Question: I've created an in app email feature to ask a question that opens the mfmailcomposer and fills it with html content. Unfortunately it seems to cut off the final line of the email so it appears as the image below.

I have set the mfmailcomposer to self, followed every tutorial I can find, the only reference to fix it has said the following:
1. make sure your mfmailcomposer is set to self ie. [self presentModalViewController:email animated:YES];
2. make sure it's embedded within a navigation controller
Neither solution works.
I have found that if the email contents is short enough that the entire email fits on screen the problem doesn't appear but if you continue typing to push the contents off the edge it reappears.
Any ideas on a solution? Or is this an Apple xcode "design feature"?
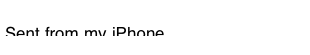
Answer: I managed to resolve this issue, it seems to be a bug, that's the only explanation I can reach.
If the start of your content is a header ('<h1>, <h2>, <h3>, etc') tag (even if it is within a HTML and BODY tag) it creates this issue.
If you want to start your email body with a header tag then the simplest way of fixing it is to add a non breaking spacer before the header tag, it seems to completely resolve the issue.